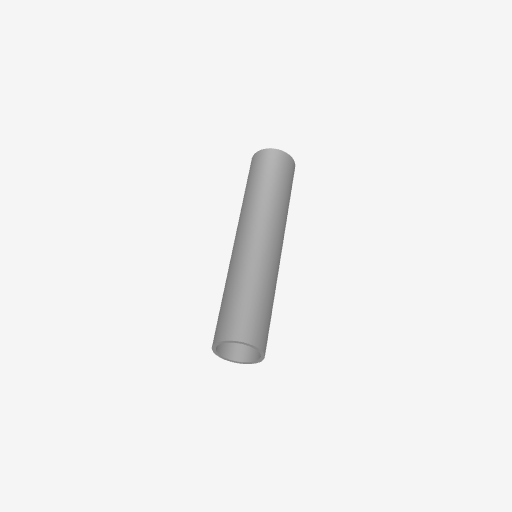
Part: AluminumTube27ID32OD150